Aerial crown-view tile of a tropical tree (Barro Colorado Island, Panama), acquired 20250414:
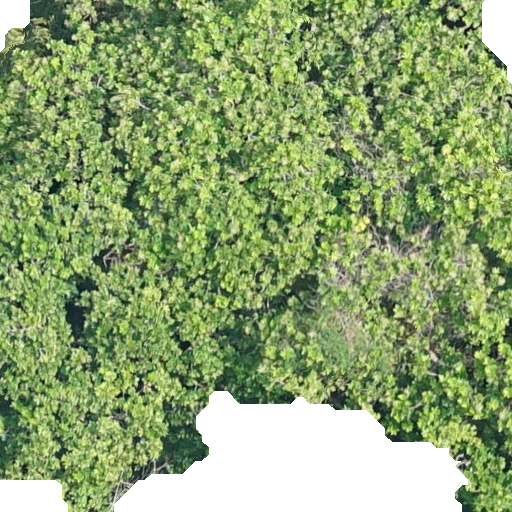
Species: Anacardium excelsum
GBIF accepted scientific name: Anacardium excelsum
Crown area: 761.355 m²